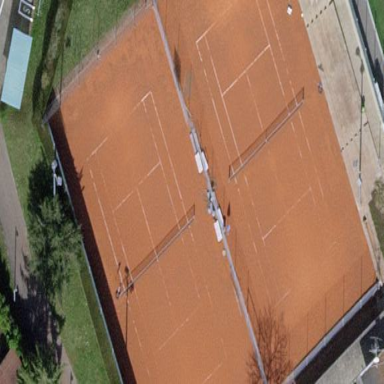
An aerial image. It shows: Tennis court in leisure pitch.